Interaction volume radius: 5 \u00c5
Interaction volume height: 35 \u00c5
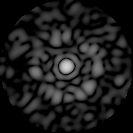
Disorder parameter: 0.8249